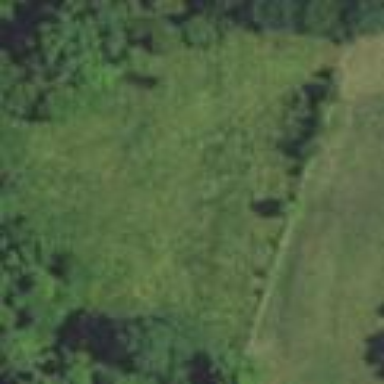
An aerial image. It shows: Area covered with grass.